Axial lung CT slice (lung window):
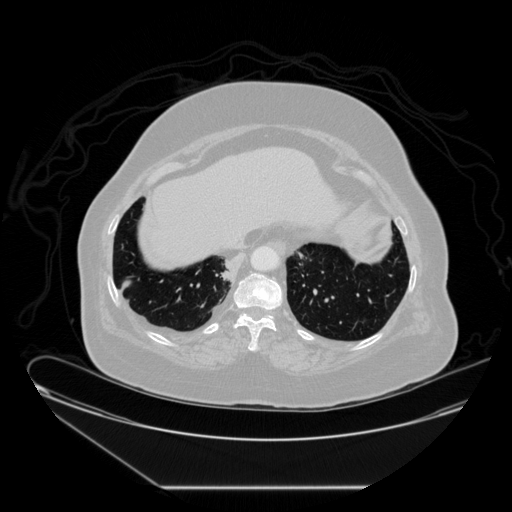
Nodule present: no